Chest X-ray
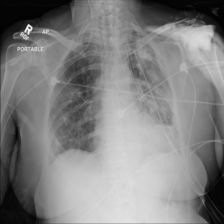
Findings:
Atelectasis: negative
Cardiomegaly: negative
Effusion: negative
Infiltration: negative
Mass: negative
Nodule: negative
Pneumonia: negative
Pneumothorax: negative
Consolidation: negative
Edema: negative
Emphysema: negative
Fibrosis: negative
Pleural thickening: negative
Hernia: negative